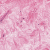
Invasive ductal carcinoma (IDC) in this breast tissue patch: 0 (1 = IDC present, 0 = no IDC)